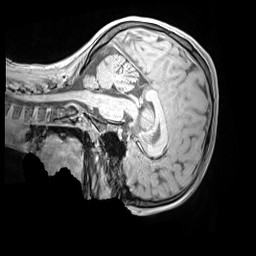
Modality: MP2RAGE
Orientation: sagittal
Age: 9
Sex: male
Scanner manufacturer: siemens
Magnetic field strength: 3 T
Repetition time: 4 s
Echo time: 0.00303 s